Question: Why does a '<h#>' elements margin by default (user agent stylesheet) not push a parent 'div' away?
The '<h2>' element pushes away from the browser window instead.
opening the below as a html document in chrome. The div is immediately next to the '<h2>' element but is pushed away from the browser window due to the margin on the '<h2>'
Added a 'margin-top:50px' to the '<h2>'. Why is the 'div' not affected by this margin?

'''
<html>
<div id="does-not-push-away">
<h2>Heading<h2>
<div>
</html>
'''
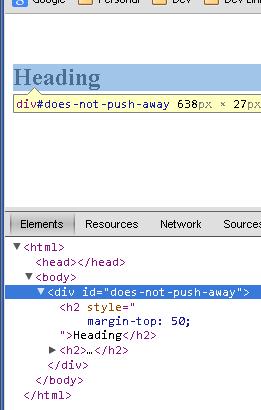
Answer: This is all about , I believe. One of three basic types. Here's a relevant paragraph from <URL>:
> If there is no border, padding, inline
content, or clearance to separate the margin-top of a block with the
margin-top of its first child block, or no border, padding, inline
content, height, min-height, or max-height to separate the
margin-bottom of a block with the margin-bottom of its last child,
then those margins collapse. The collapsed margin ends up outside the
parent.
Your parent block is your '<div id="does-not-push-away">', and its first child is your '<h2>'. Add 1px of padding (or a transparent border, or anything) to the '<div>' and you should see all of '<h2>''s margin "push it away".
Here's a pen to illustrate: <URL>